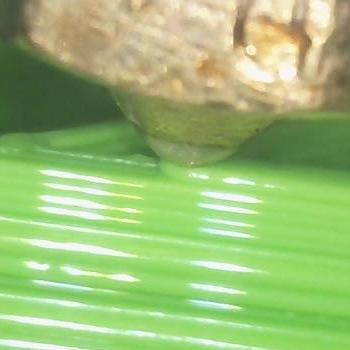
Flow rate: 300%